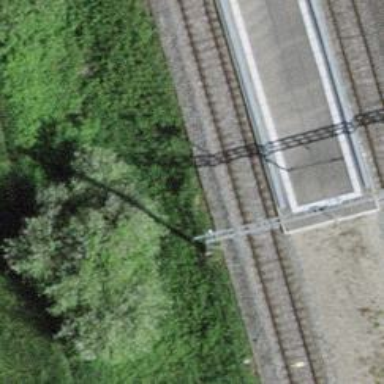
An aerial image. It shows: Single railway track with electrification through contact line.